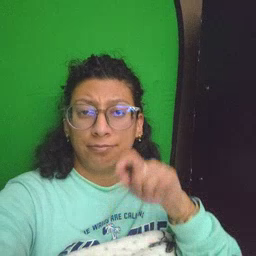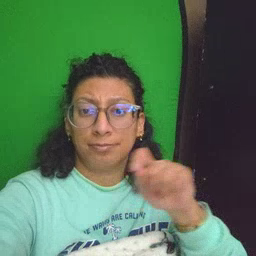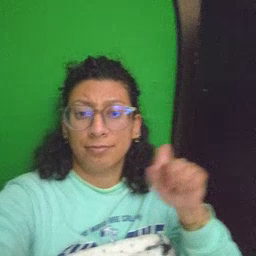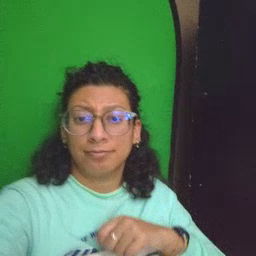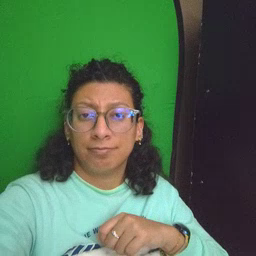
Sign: pen